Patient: sex M, age 17
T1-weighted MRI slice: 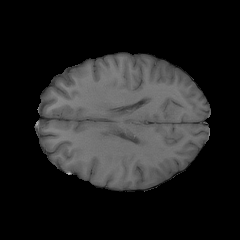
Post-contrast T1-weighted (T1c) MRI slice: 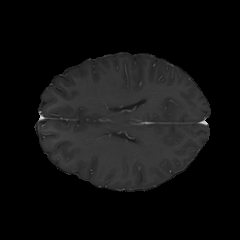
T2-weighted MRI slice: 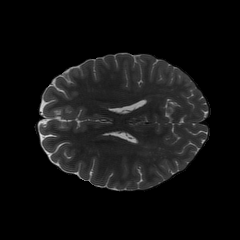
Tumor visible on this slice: no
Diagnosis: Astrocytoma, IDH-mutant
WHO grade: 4